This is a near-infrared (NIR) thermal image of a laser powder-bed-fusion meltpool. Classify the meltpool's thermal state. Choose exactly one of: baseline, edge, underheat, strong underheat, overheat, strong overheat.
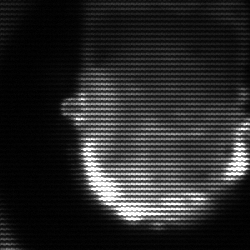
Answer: baseline